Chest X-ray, AP view. Patient: 26 years old, sex F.
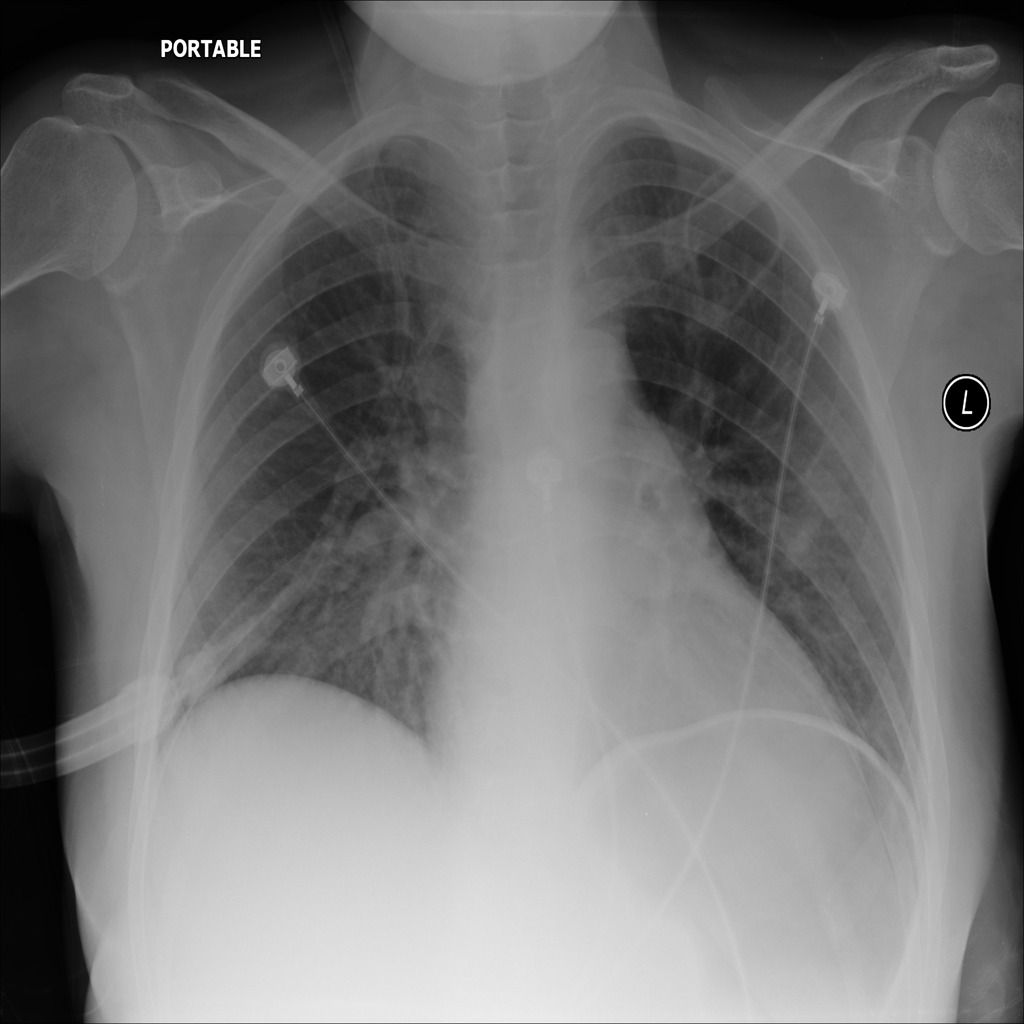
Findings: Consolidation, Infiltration